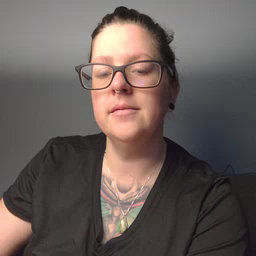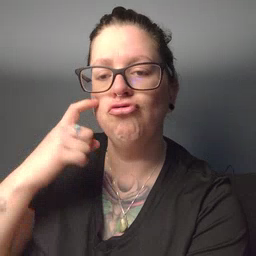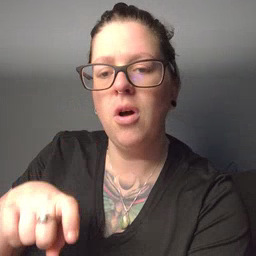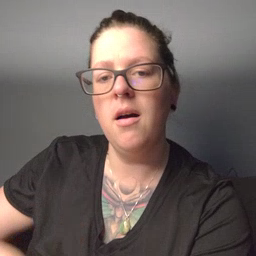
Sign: cry